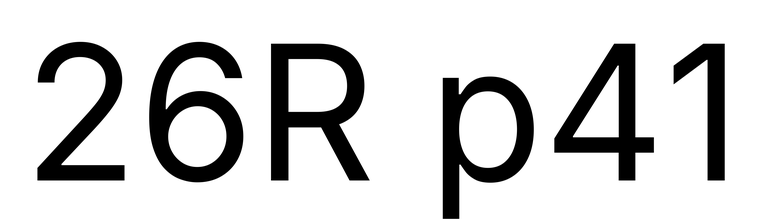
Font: Inter_Regular